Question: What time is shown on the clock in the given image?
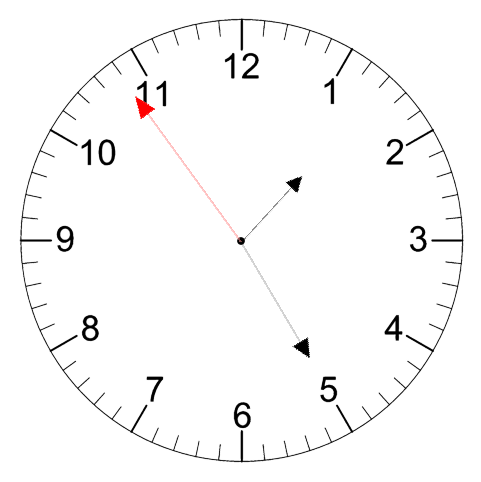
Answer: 01:24:54